Question: I've been experimenting with String printing in LWJGL using slickutils. Generally when browsing the web I found two approaches to this. First being bitmaps where you have an entire alphabet and print each letter as a Texture, the other being using 'TrueTypeFont's and the 'truetypefont.drawString(20f,20f,"LWJGL String Test", Color.green)' method.
However, most of the literature I found was a few years old. What is the right way to do this at the current time?
At the moment I'm using the 'TrueTypeFont' method, however my result confuses me.

'''
//It doesn't matter which Font I try to load, I get the same green bar.
//I think it has something to do with not finding the Fonts?
Font awtFont = new Font("Times New Roman", Font.BOLD, 24);
TrueTypeFont font = new TrueTypeFont(awtFont, true);
font.drawString(20f, 20f, "LWJGL TEST STRING",Color.green);
'''
I've also copied an example from the internet and get the same result(just a bar).
Tried googling but couldn't find any fixes.
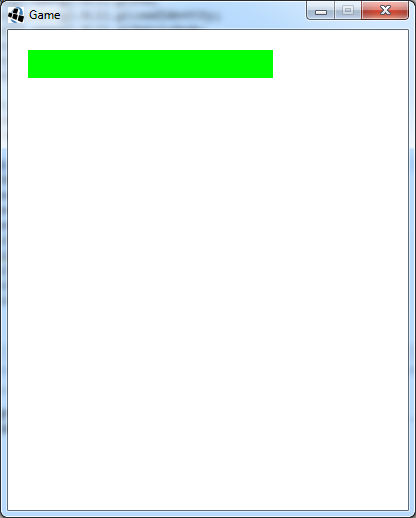
Answer: TrueTypeFont is deprecated. Use UnicodeFont instead.
'''
// Create a font with the size of 20, and not bold or italic.
Unicode font = new UnicodeFont("res/font.ttf", 20, false, false);
font.addAsciiGlyphs();
font.getEffects().add(new ColorEffect());
font.loadGlyphs();
g.setFont(font);
g.drawString("Shit example", 100, 100);
'''